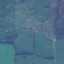
Land use / land cover class: Pasture